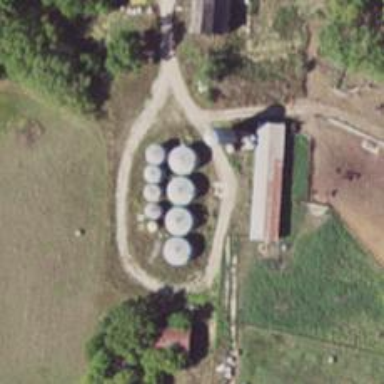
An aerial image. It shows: Silo.